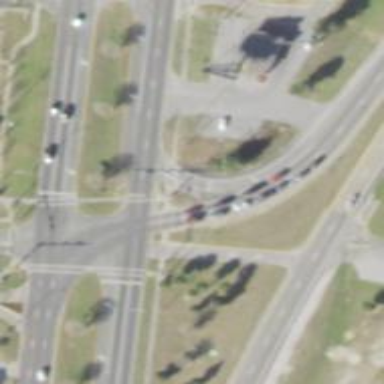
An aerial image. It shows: Marked crossing on the road.